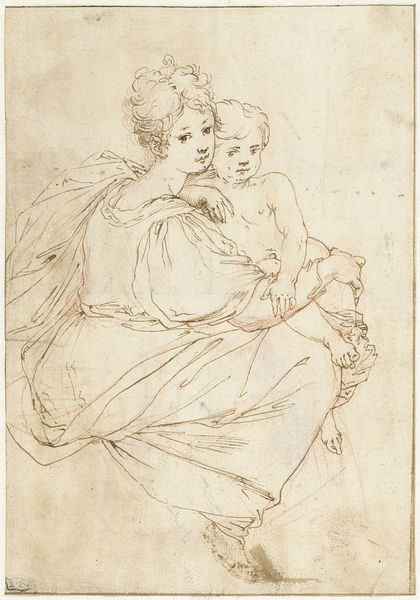
Titel: Zittende jonge vrouw met een naakt kind op schoot
Künstler: Cristofano Gherardi
Standort: Amsterdam
Institution: Rijksmuseum
Schlagwörter: femme, robe, enfant, mere, dessin, garcon, visage, pli, sanguine, nu, soeur, pls